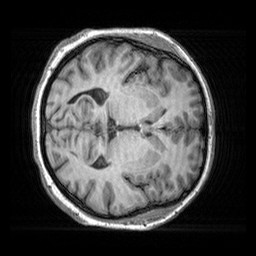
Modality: T1w
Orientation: axial
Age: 33
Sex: female
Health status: healthy
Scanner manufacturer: siemens
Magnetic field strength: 3 T
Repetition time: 2.3 s
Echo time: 0.00303 s